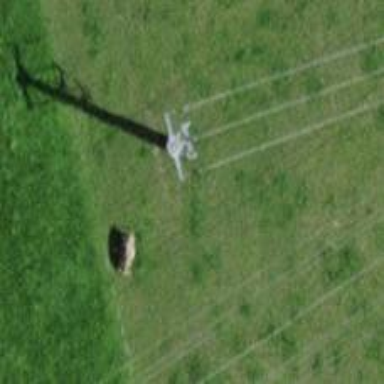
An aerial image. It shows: Power pole.